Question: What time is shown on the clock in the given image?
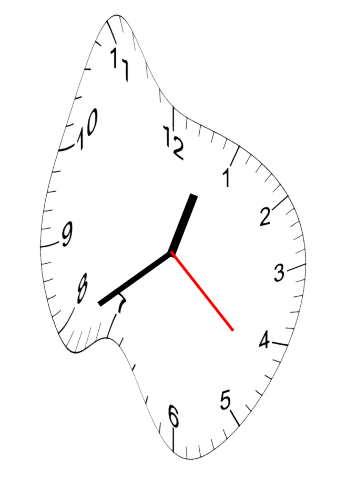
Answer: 12:39:22